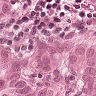
Metastatic tissue present: yes